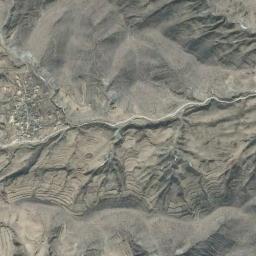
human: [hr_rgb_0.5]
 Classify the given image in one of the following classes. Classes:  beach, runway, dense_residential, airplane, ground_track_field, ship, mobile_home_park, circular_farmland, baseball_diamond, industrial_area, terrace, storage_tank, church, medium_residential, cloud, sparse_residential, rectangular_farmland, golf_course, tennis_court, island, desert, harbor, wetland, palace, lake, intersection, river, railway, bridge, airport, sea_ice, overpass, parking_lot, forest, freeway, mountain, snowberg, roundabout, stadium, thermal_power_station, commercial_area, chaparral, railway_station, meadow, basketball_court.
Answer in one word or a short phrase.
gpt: mountain